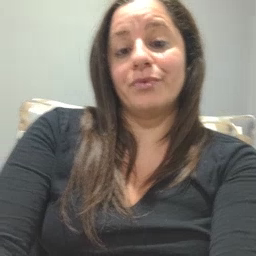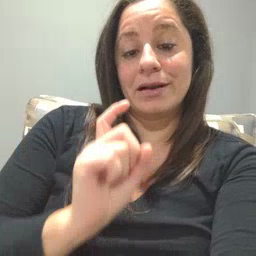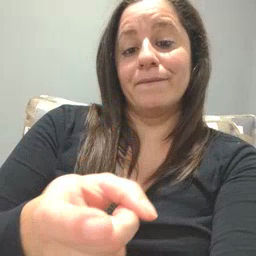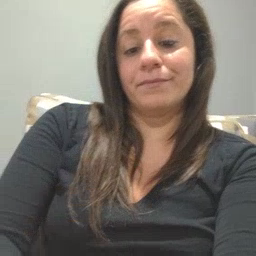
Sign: gift